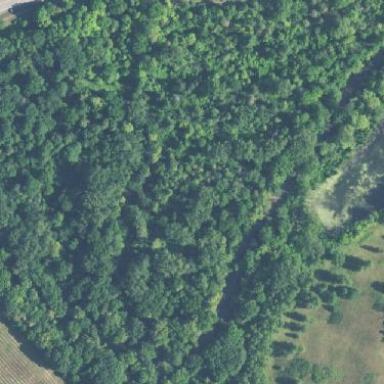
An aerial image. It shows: Serene woodland landscape.